Question: Could you tell me how can I change an axis "multiplier"? I mean a value I circled in the picture, let's say I would like to have x10^3 instead of x10^4.

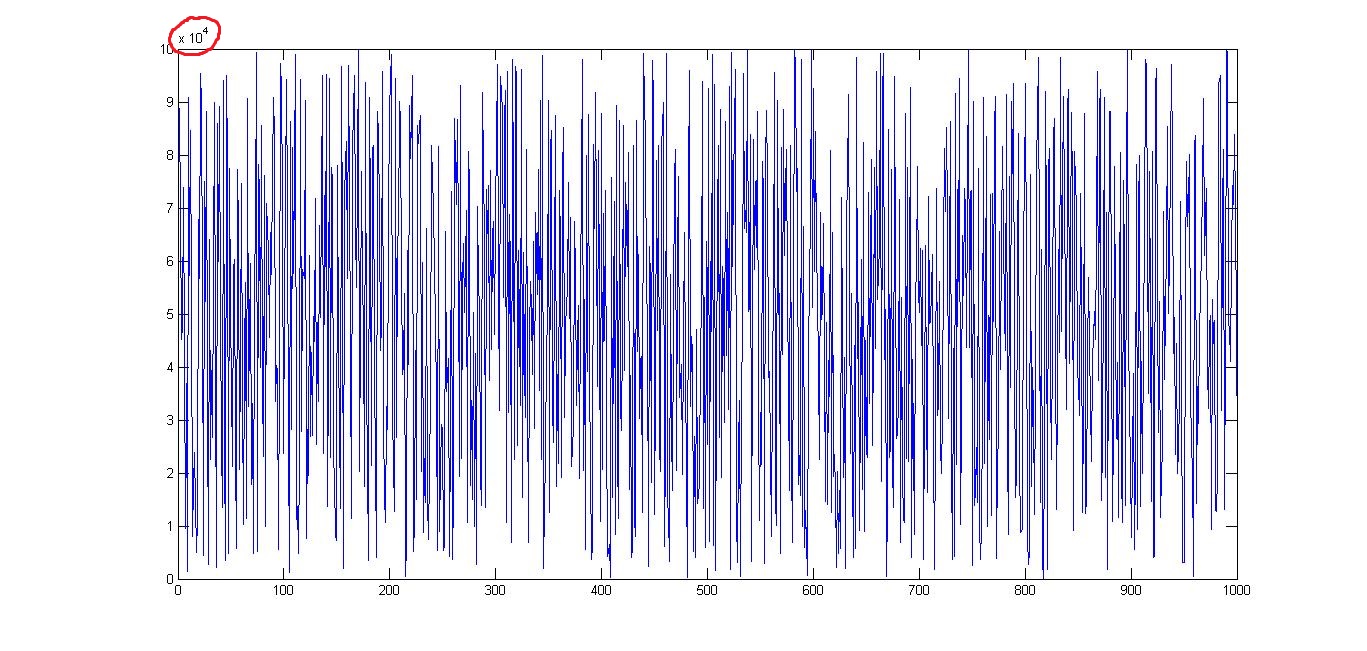
Answer: You can use the following Matlab Central
<URL>
along with the 'sprintf' formatting.